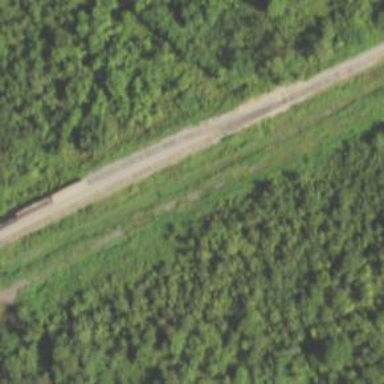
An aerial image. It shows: Railway siding for service.